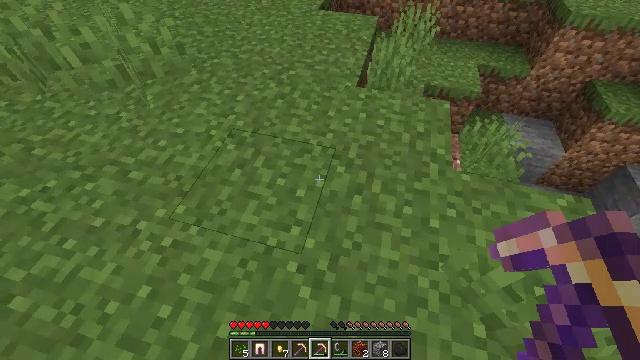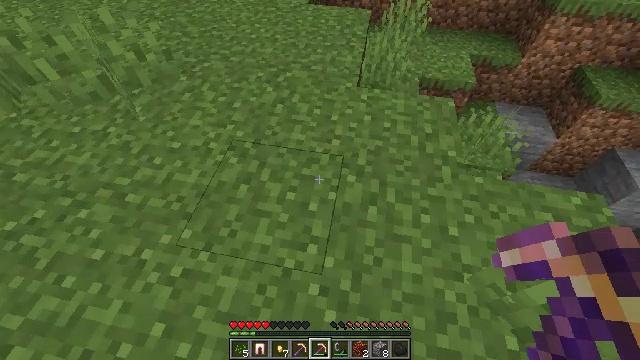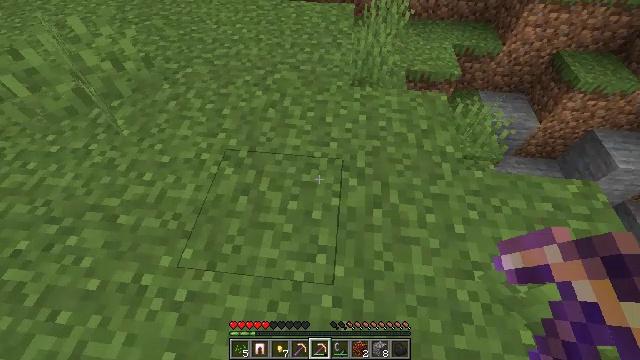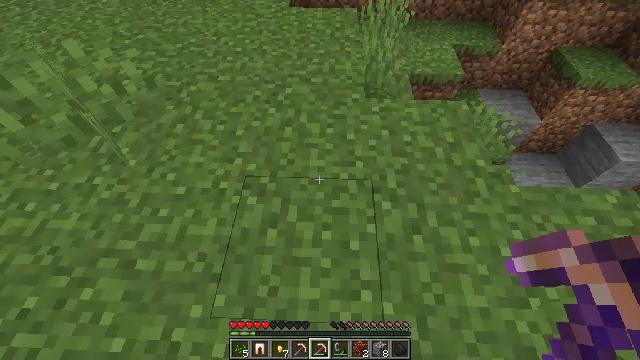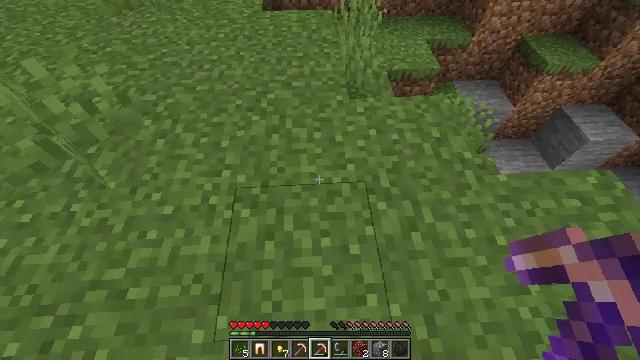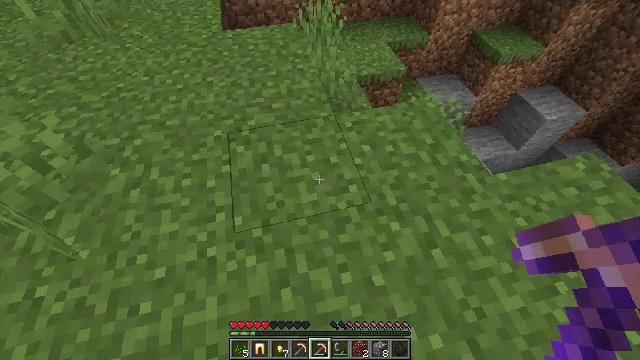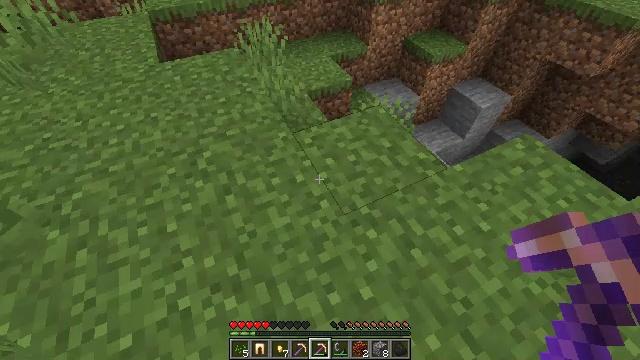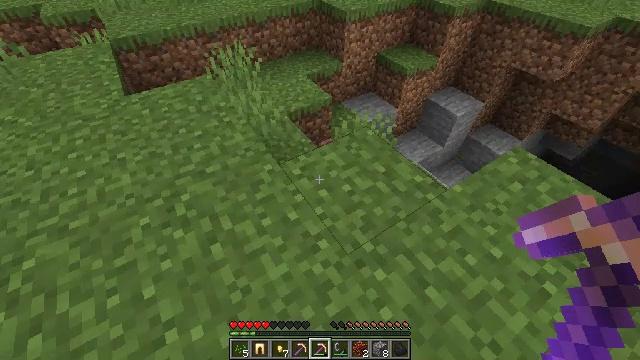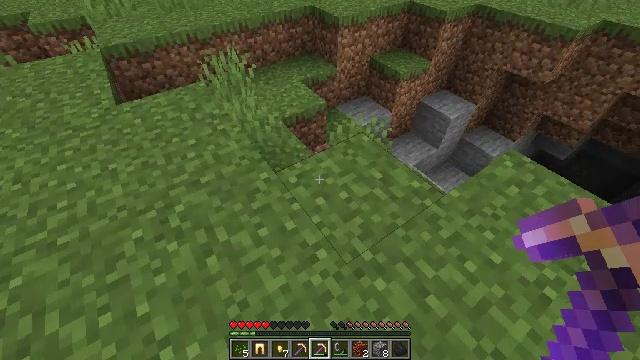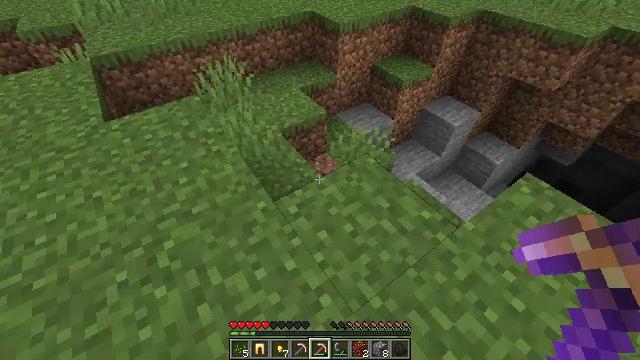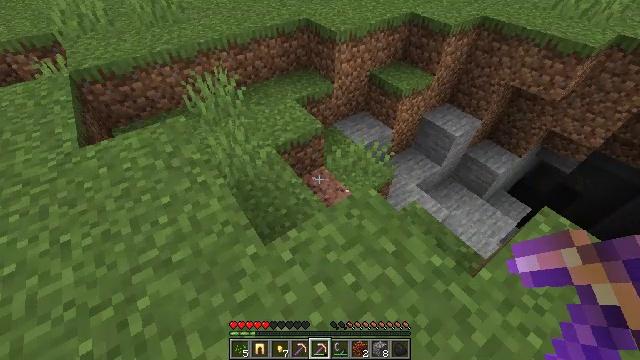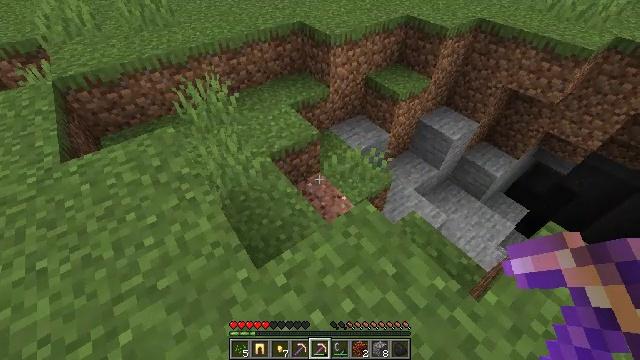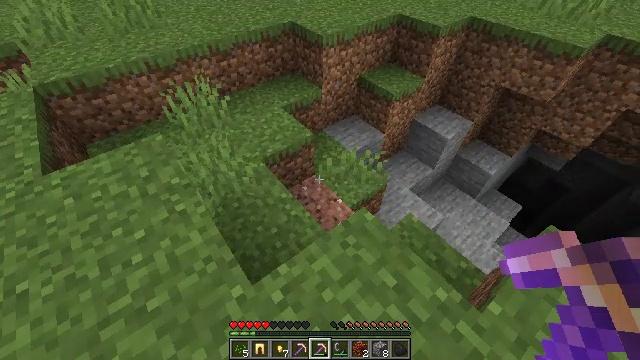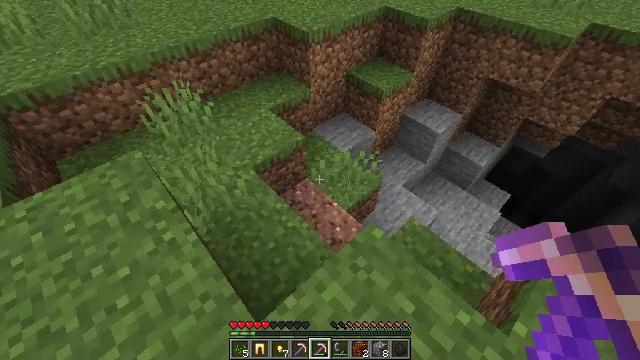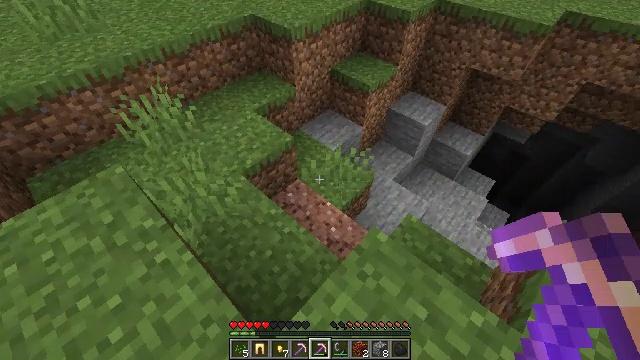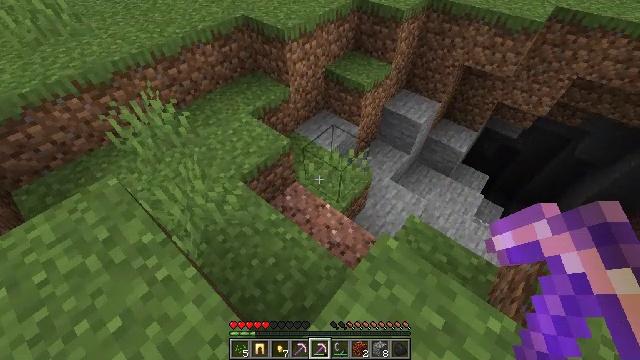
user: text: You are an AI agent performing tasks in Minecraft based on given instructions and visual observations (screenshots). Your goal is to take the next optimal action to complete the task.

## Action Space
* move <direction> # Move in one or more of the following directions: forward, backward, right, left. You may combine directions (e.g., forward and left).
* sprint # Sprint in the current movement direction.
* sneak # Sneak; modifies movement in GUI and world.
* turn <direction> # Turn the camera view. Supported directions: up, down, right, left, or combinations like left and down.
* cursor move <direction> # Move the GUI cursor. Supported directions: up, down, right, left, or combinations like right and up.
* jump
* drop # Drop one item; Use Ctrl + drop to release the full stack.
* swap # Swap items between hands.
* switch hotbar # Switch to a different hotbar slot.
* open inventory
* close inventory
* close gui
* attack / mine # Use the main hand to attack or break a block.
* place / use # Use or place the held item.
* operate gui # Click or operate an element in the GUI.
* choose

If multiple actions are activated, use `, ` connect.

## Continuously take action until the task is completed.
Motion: motion action
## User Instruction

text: Collect coal by mining the ore.
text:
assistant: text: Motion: move forward and move left, turn right and down
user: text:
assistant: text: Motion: move forward and move left, turn right and down
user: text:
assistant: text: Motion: move forward and move left, turn right
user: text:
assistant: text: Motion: move forward and move left, turn right
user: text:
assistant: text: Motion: move forward and move left, turn right
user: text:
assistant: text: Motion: move forward and move left, turn right and up
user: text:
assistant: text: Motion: move forward and move left, turn right and up
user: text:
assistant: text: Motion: move forward and move left, turn right
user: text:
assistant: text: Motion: move forward and move left
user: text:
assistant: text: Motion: move forward and move left
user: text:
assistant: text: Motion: move forward and move left, turn right
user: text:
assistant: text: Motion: move forward and move left, turn right
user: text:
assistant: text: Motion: move forward and move left, turn right and down
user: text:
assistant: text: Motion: move forward and move left, turn right and down
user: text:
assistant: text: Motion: move forward and move left, turn right
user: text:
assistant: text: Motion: move forward and move left, turn right
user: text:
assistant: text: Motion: move forward and move left, turn right
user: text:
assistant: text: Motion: move forward and move left
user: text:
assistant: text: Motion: move forward and move left
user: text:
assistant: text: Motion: move forward and move left, turn right
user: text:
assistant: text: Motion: move forward and move left, turn right
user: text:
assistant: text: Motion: move forward and move left, turn right
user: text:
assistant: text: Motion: move forward and move left, turn right
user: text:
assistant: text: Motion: move forward and move left, turn right
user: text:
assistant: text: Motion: move forward and move left, turn right
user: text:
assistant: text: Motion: move forward and move left, turn right
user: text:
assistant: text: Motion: move forward and move left, turn right
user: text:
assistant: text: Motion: move forward and move left, turn right
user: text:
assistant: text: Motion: move forward and move left, turn right
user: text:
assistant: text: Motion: move forward and move left, turn right